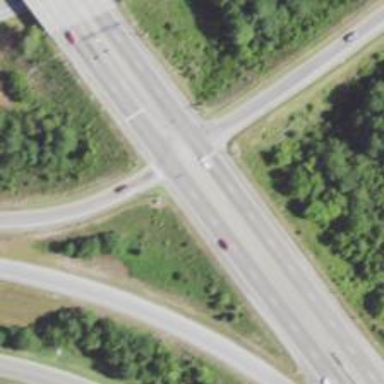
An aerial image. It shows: Trunk highway with expressway features.